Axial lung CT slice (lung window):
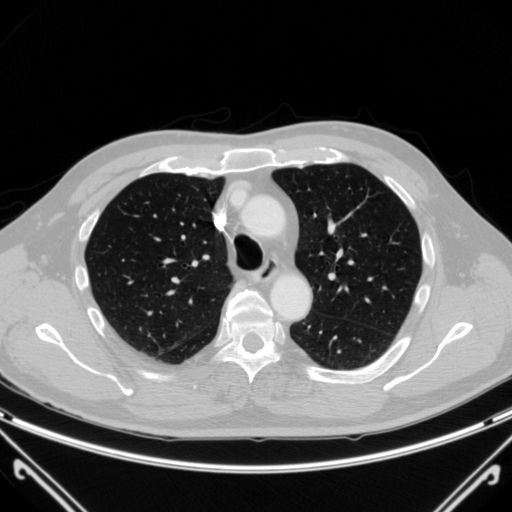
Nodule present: no